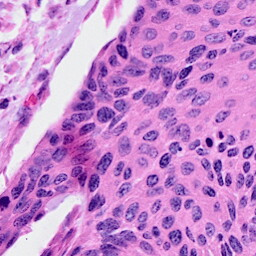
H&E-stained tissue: Cervix